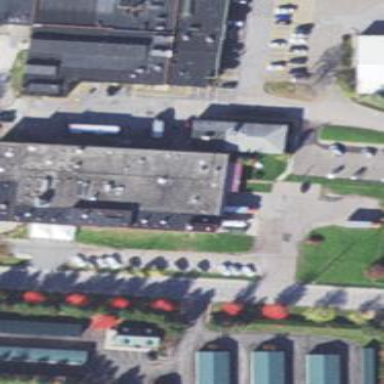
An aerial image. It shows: Commercial building.